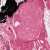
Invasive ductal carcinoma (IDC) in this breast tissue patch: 0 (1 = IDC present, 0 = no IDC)